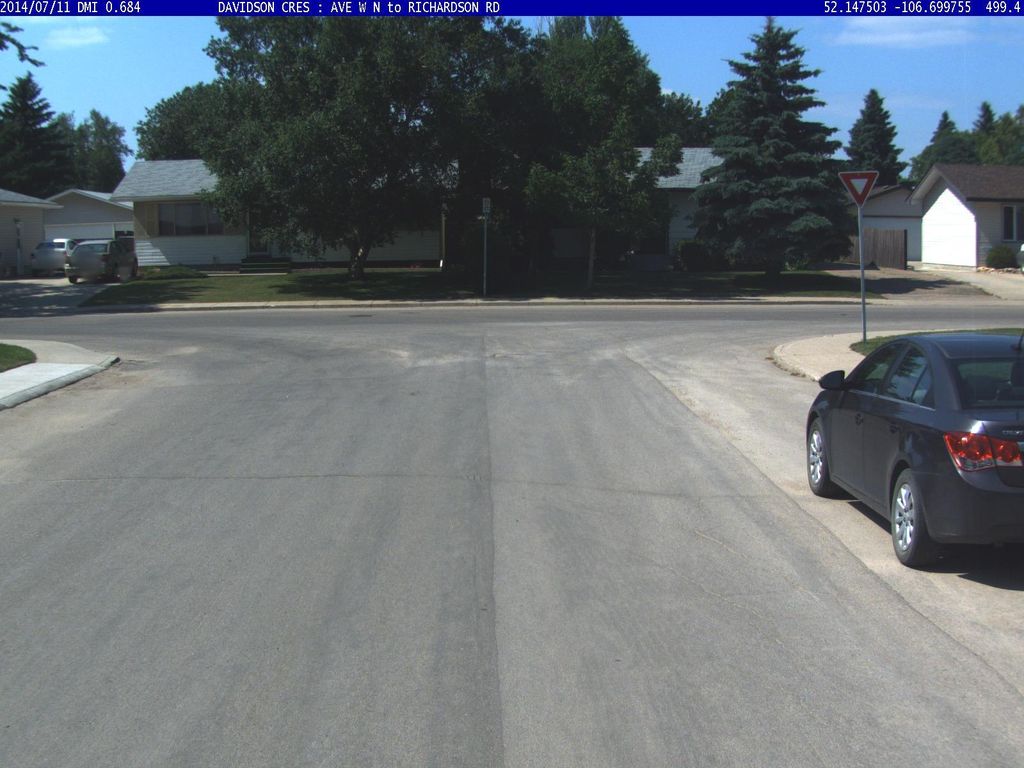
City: saskatoon